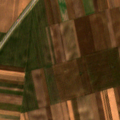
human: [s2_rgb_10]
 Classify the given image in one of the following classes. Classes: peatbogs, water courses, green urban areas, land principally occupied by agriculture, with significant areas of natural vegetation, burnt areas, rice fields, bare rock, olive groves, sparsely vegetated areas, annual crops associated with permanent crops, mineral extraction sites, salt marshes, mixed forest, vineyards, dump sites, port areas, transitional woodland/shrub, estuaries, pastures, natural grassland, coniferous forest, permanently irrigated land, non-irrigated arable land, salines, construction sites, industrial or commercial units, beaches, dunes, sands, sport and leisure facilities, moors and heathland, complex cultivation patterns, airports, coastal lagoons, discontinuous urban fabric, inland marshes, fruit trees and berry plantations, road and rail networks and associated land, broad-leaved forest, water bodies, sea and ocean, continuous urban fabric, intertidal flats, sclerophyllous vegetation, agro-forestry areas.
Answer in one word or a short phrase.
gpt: non-irrigated arable land